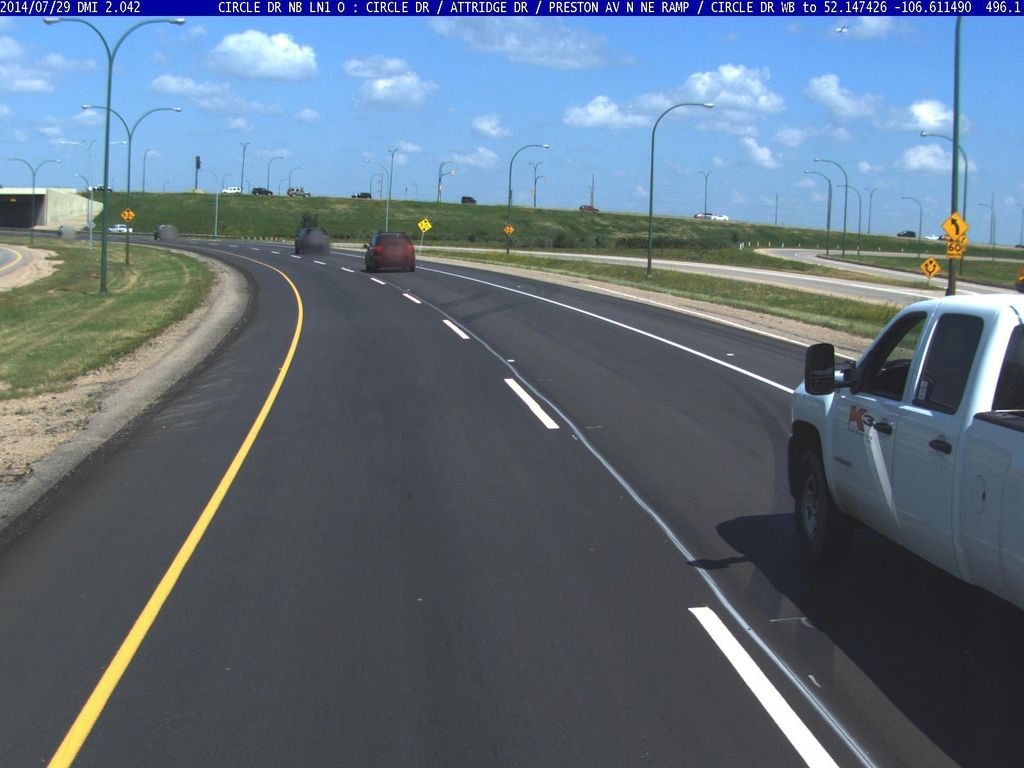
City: saskatoon